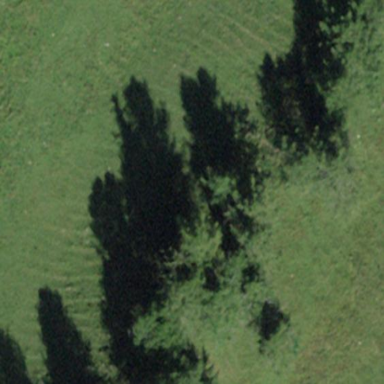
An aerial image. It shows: Needle-leaved woodland.